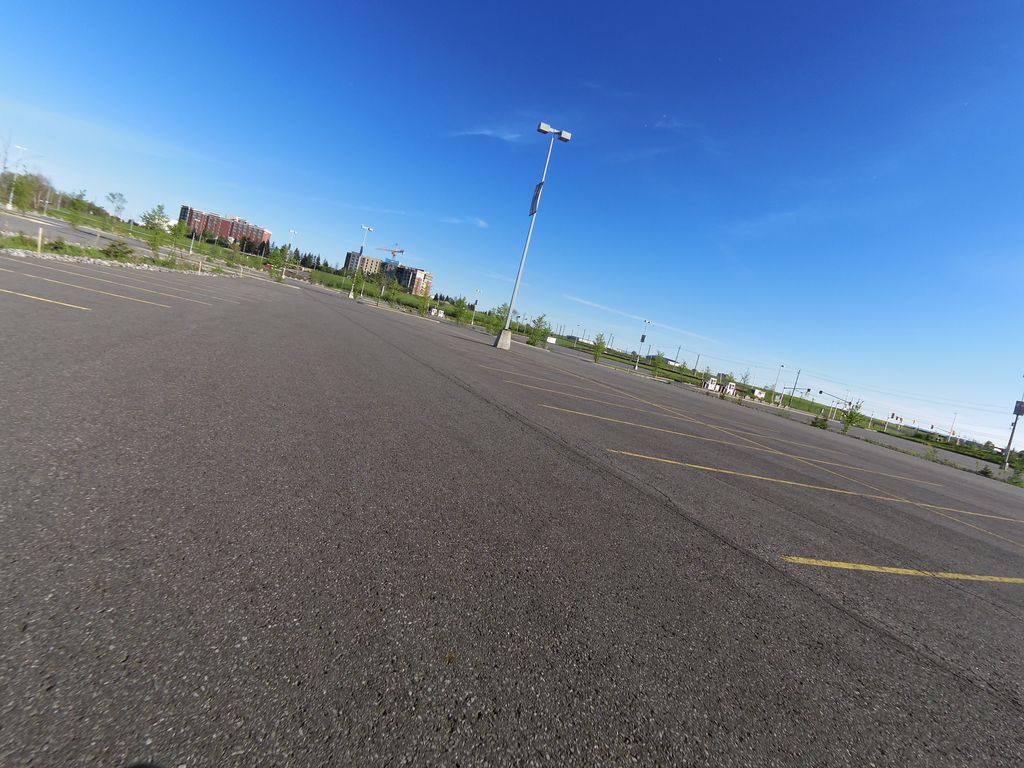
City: ottawa-gatineau